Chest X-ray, AP view. Patient: 28 years old, sex M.
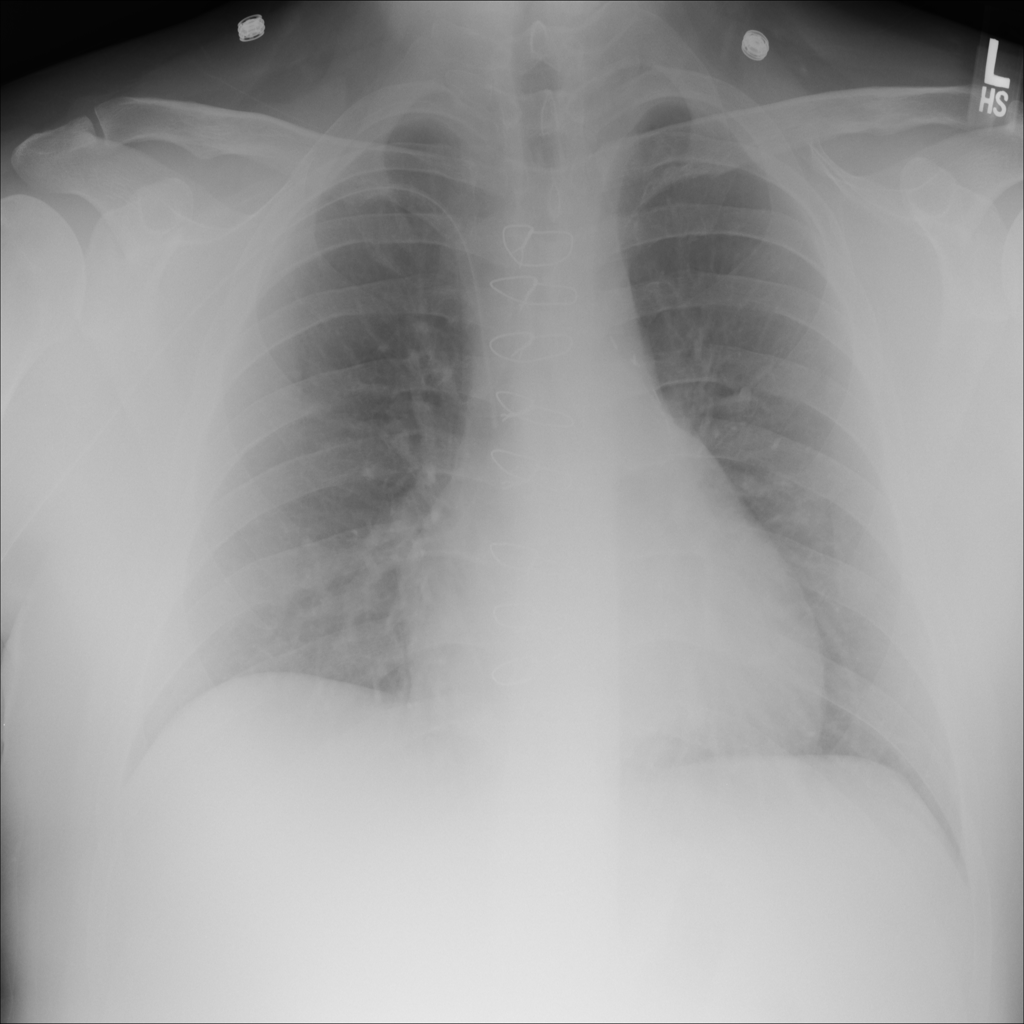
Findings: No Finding